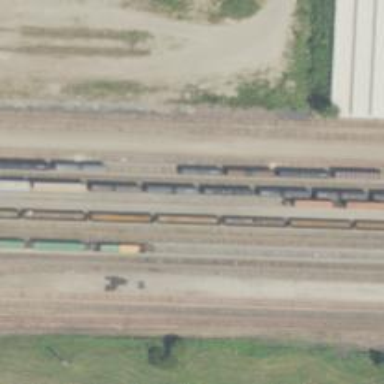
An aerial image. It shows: Abandoned railway yard.